Question: I'm doing several MySQL joins to get template variables (i.e. custom fields) and their values (in MODX Evo but it's irrelevant - this is a general MySQL query).
I'm looking ideally to be able to create 2 temporary columns in order to use SORT BY in the query, or something to this effect. I'd like to populate the values for 'event_date' and 'event_featured' for their corresponding id's in these new columns - then I could then sort the results by these columns.
On a very related note I would like to limit the results to 20 for each unique id, not for each row as would happen if I added LIMIT- it would crop the below result to the . Can this be accomplished at the same time?
Anybody know how / if these are possible? Many thanks in advance.
Code and image of the results below:
'''
SELECT DISTINCT
content.id, content.pagetitle, content.template , content.published,
templates.templatename,
tv_props.name,
tv_values.value
FROM 'modx_site_content' AS 'content'
LEFT JOIN 'modx_site_templates' AS 'templates' ON content.template=templates.id
LEFT JOIN 'modx_site_tmplvar_templates' AS 'template_tvs' ON templates.id=template_tvs.templateid
LEFT JOIN 'modx_site_tmplvars' AS 'tv_props' ON template_tvs.tmplvarid=tv_props.id
LEFT JOIN 'modx_site_tmplvar_contentvalues' AS 'tv_values' ON template_tvs.tmplvarid=tv_values.tmplvarid
WHERE templates.id=89
AND (
tv_props.name='event_featured'
OR tv_props.name='event_link_through'
OR tv_props.name='event_title'
OR tv_props.name='event_date'
OR tv_props.name='event_date_text'
OR tv_props.name='event_short_description'
OR tv_props.name='event_list_image'
);
'''
<URL>

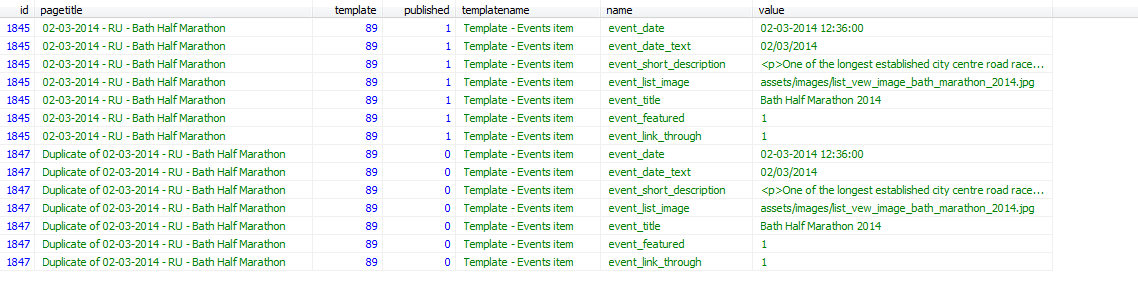
Answer: You're going to need a couple of virtual tables, also known as subqueries, to retrieve these two properties of events from your name/value table. The generic name for this kind of query is a "pivot," for your information.
The mental knack is to think of the subquery as a virtual table which you can use in a surrounding query. The subquery for event_date looks like this, I believe.
'''
SELECT content.id AS id,
tv_values.value AS event_date
FROM modx_site_content AS content
LEFT JOIN modx_site_templates AS templates
ON content.template=templates.id
LEFT JOIN modx_site_tmplvar_templates AS template_tvs
ON templates.id=template_tvs.templateid
LEFT JOIN modx_site_tmplvars AS tv_props
ON template_tvs.tmplvarid=tv_props.id
LEFT JOIN modx_site_tmplvar_contentvalues AS tv_values
ON template_tvs.tmplvarid=tv_values.tmplvarid
WHERE tv_props.name = 'event_date'
'''
This little query produces a resultset that's a table relating content id to event date. I honestly don't understand your schema well enough to know if there's just one event date for each content id, so you might need to adjust this query to SELECT more columns. As you debug this, you should try out the subquery and make sure it's giving the results you hope for.
Then, when you're sure the subquery is OK, you join that subquery into your overall query, generically like so.
'''
SELECT DISTINCT
content.id, event_date.event_date, templates.column,
table.column, table.colum, etc, etc
FROM modx_site_content AS content
LEFT JOIN table ON condition
LEFT JOIN (
SELECT content.id AS id,
tv_values.value AS event_date
FROM modx_site_content AS content
LEFT JOIN modx_site_templates AS templates
ON content.template=templates.id
LEFT JOIN modx_site_tmplvar_templates AS template_tvs
ON templates.id=template_tvs.templateid
LEFT JOIN modx_site_tmplvars AS tv_props
ON template_tvs.tmplvarid=tv_props.id
LEFT JOIN modx_site_tmplvar_contentvalues AS tv_values
ON template_tvs.tmplvarid=tv_values.tmplvarid
WHERE tv_props.name = 'event_date'
) AS event_date ON event_date.id = content.id
LEFT JOIN etc, etc, etc.
WHERE etc etc etc
'''
Do you see how that goes? You can use 'tablename AS table' or '(some query) AS table' interchangeably. You can also define a 'VIEW' in your schema that provides the same data, and name it in your query. That's a handy way to make your queries less hairy.
By the way, you'll boost performance if you change
'''
AND (
tv_props.name='event_featured'
OR tv_props.name='event_link_through'
OR tv_props.name='event_title' etc )
'''
to
'''
AND tv.props.name IN ('event_featured',
'event_link_through',
'event_title', etc)
'''
You've probably noticed I'm a bit of a stickler for indentation in SQL queries. I find this helpful; I often find mistakes while I'm fixing up the indentation. Your practice may vary.